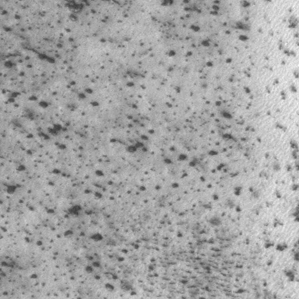
Label: frost